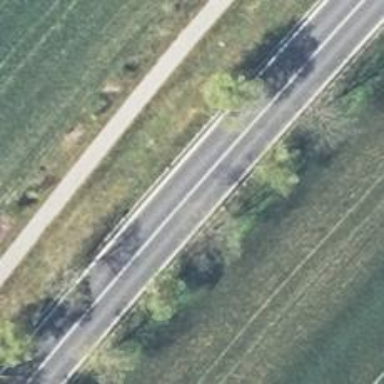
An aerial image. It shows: Primary road with asphalt surface.